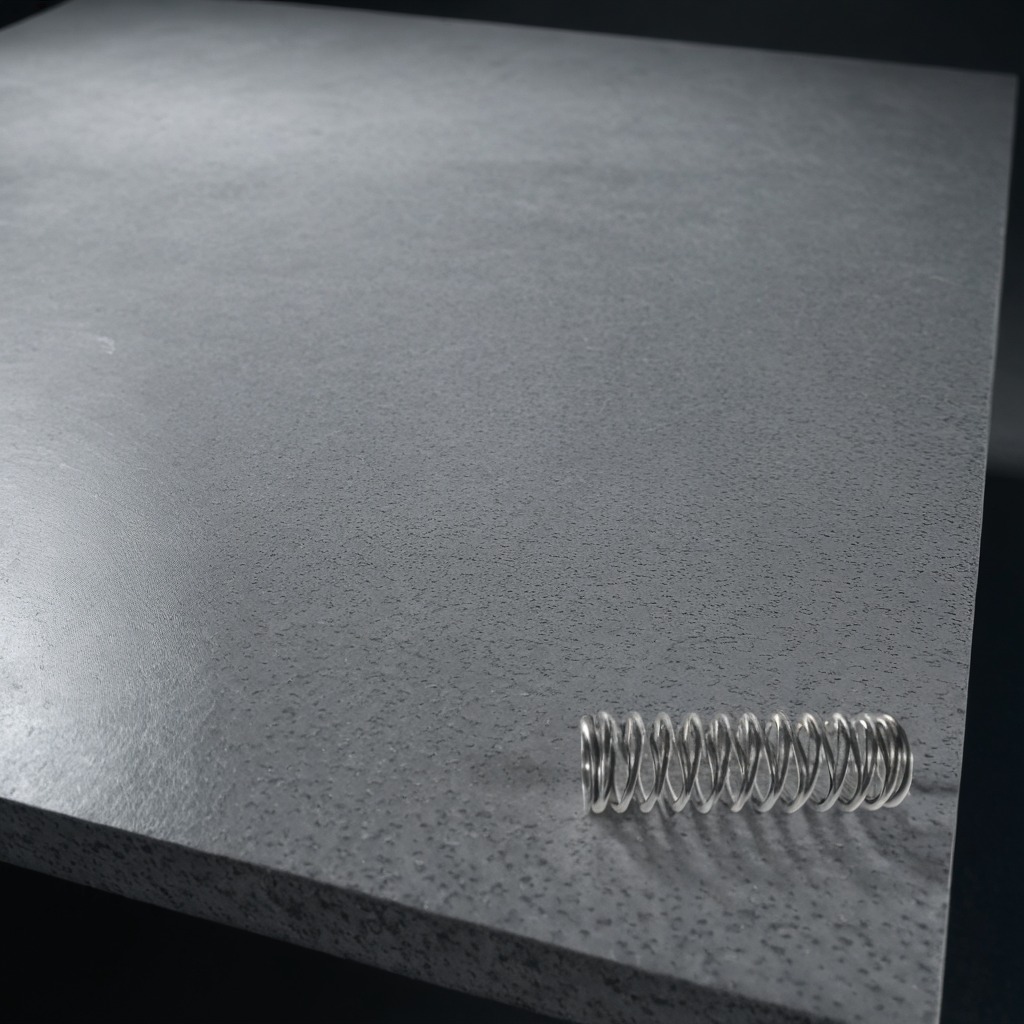
A coiled metal spring is lying on a clean granite table inside a workshop at night.